The image is an STFT spectrogram (time versus frequency) of a rotating-machine vibration signal. Determine the machine's mechanical condition. Answer with exactly one of: normal, misalignment, unbalance, looseness.
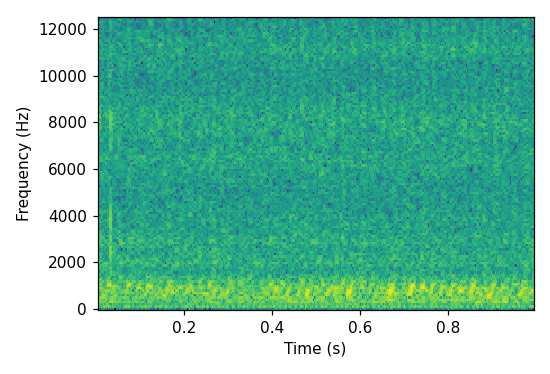
Answer: misalignment